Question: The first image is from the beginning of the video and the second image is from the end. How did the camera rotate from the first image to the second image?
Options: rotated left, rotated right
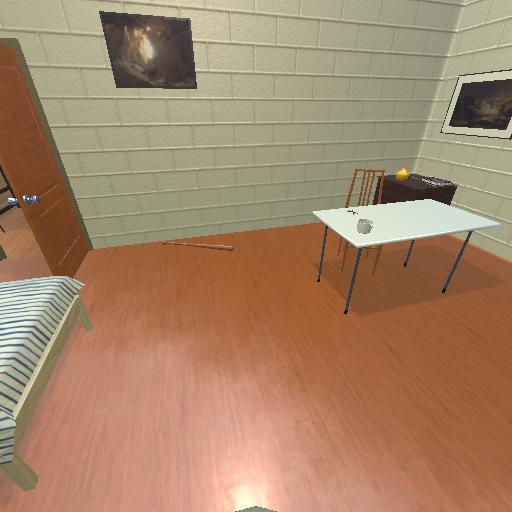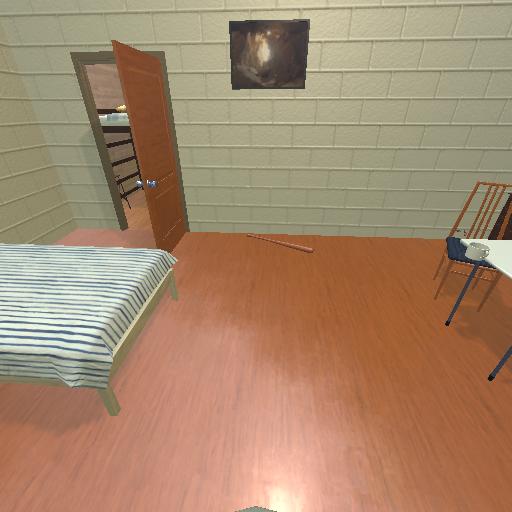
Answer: rotated left